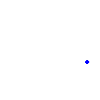
Particle: proton